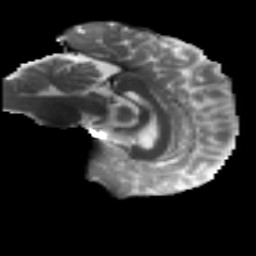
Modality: T2w
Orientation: sagittal
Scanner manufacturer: siemens
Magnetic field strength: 3 T
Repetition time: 4.16 s
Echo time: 0.0806 s